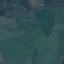
Land use / land cover: Pasture